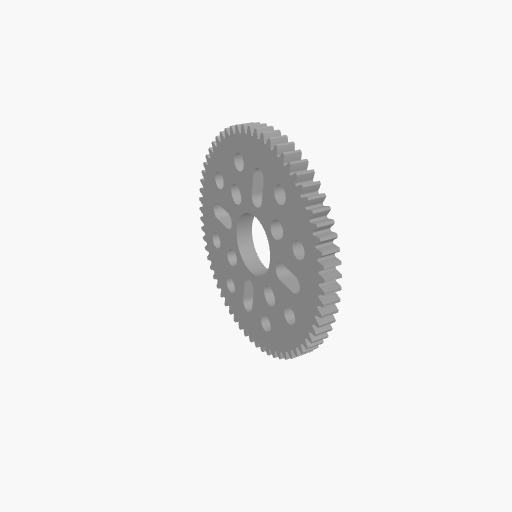
Part: HubMountAcetalGear62T